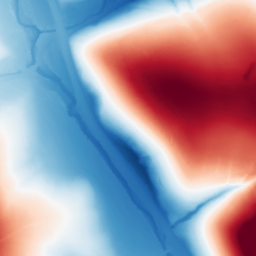
Category: classical
Decomposition family: gaussian
Decomposition parameters: sigma: 100
Upsampling method: quartic
Upsampling parameters: scale: 2
Upsampling scale: 2